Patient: sex M, age 78
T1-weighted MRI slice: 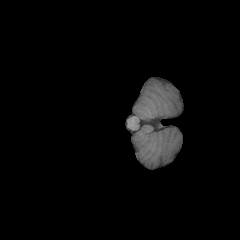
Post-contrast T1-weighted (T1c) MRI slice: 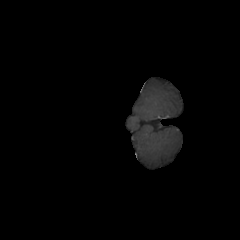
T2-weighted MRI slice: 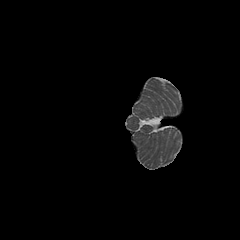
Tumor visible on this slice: no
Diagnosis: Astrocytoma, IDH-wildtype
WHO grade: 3